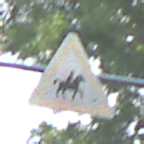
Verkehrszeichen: ReiterLinks
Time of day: MorningAfternoon
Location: Outdoor (Urban)
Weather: PartlyCloudy
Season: NotSpecified
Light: Natural